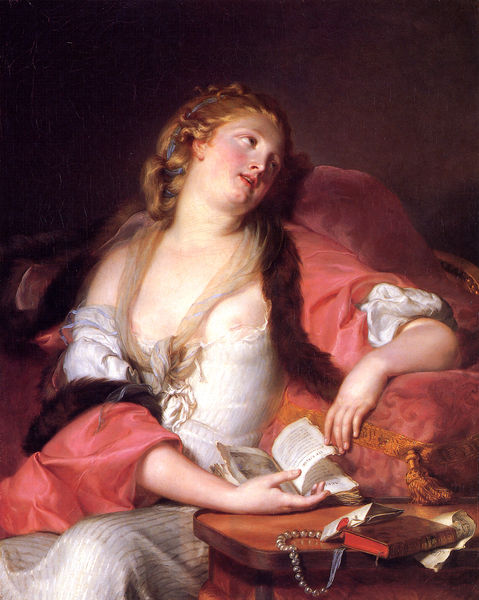
Titel: A Lady Reading the Letters of Heloise and Abelard
Künstler: Jean Baptiste Greuze
Standort: Chicago (Illinois)
Institution: The Art Institute of Chicago
Schlagwörter: akt, blau, gemälde, hand, haut, nackt, schatten, umhang, weiß, mädchen, sitzen, ausschnitt, braun, brust, busen, finger, frau, frisur, haar, holz, kleid, licht, mund, nase, orange, profil, schmuck, tisch, blick, rot, schal, schleier, tuch, malerei, muster, rock, blond, jung, wand, arm, arme, augen, band, barock, falten, gesicht, knoten, pelz, ärmel, bildnis, hals, hände, portrait, porträt, gewand, gold, haare, lange haare, mantel, sessel, tücher, blatt, brünett, lippen, locken, perlen, puffärmel, rokoko, rosa, seide, bücher, kommode, papier, ruhe, sofa, lasziv, liegen, kette, haarband, kissen, bordüre, polster, zopf, halstuch, lesen, gestreift, streifen, bett, morgenmantel, tischchen, kordel, verträumt, brustwarze, perlenkette, stola, entblösst, flechten, buch, seite, brokat, komode, buchrücken, goldschnitt, lesezeichen, büchlein, brief, geflochten, troddel, durchsichtig, siegel, seidentuch, aufgeschlagen, maria magdalena, sexy, nachttisch, geknotet, fot, verzückung, dekolte, blättern, schlafgewand, pelzbesatz, entrückt, bilnis, futton, peltstola, seidenschal, tassel, verzückt, dordüre, pommel, frau in rot, rote frau